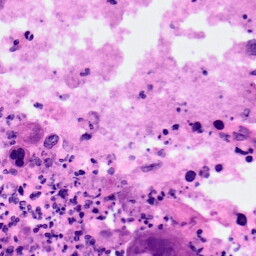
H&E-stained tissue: Pancreatic